Aerial crown-view tile of a tropical tree (Barro Colorado Island, Panama), acquired 20240813:
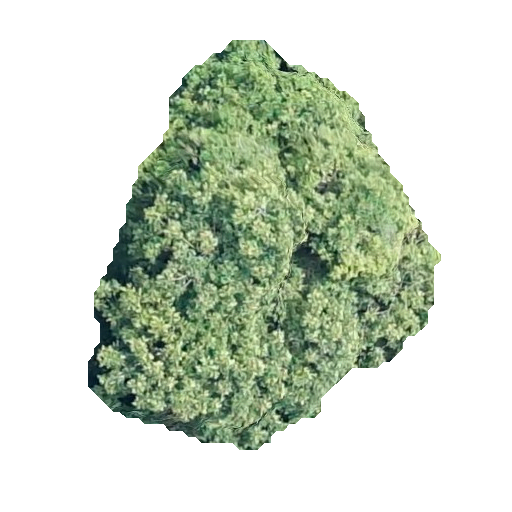
Species: Dipteryx oleifera
GBIF accepted scientific name: Dipteryx oleifera
Crown area: 144.373 m²